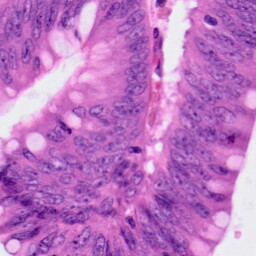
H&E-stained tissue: Colon